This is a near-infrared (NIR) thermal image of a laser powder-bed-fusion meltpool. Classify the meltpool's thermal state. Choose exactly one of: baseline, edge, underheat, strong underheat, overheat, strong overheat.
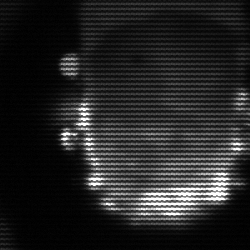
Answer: baseline